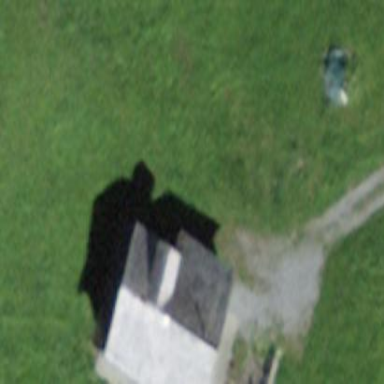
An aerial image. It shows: Rural barn.